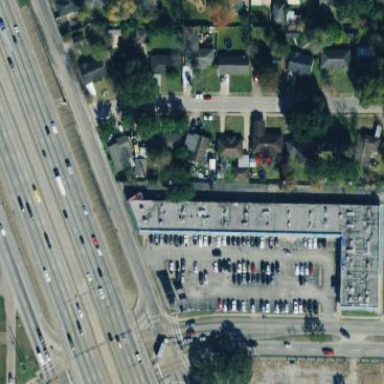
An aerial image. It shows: Retail area.